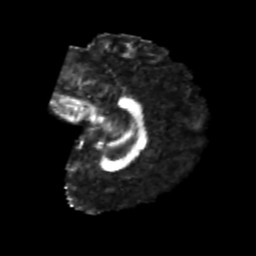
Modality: FA
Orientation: sagittal
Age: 24
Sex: female
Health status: healthy
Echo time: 0.074 s